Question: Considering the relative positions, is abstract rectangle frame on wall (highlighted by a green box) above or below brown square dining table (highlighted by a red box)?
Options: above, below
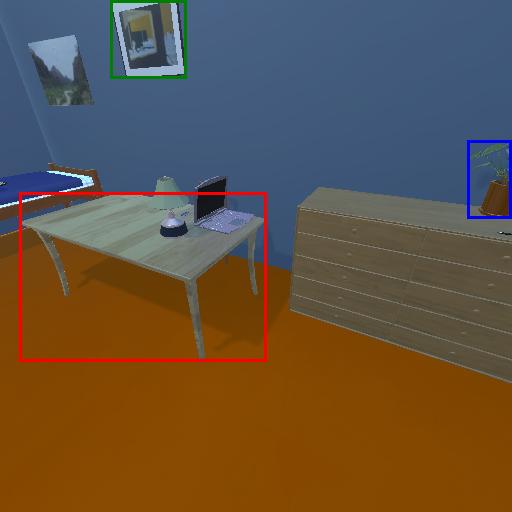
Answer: above